Field crop: maize
Growth stage: 2
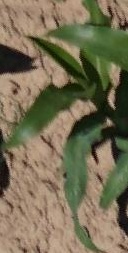
Species: maize